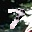
Label: 7